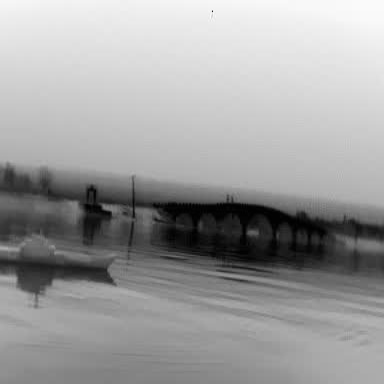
There is a warship in the infrared image.